Question: I crate one UserControl name as MYUC after then i want to remove that UserControl. what should i do for that.

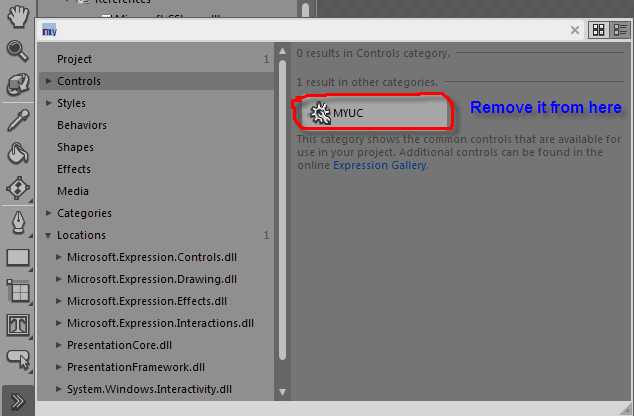
Answer: Maybe there's more to this question than what's literally be asked? However I would think just deleting the UserControl you're talking about is all that would be required to remove it. Unless maybe this is a trick question somehow?